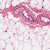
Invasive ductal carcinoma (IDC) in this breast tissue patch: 0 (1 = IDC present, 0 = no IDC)